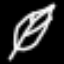
Label: leaf